Interaction volume radius: 10 \u00c5
Interaction volume height: 10 \u00c5
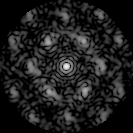
Disorder parameter: 0.5339